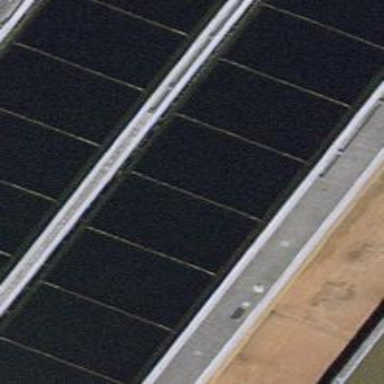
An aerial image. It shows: Body of wastewater.